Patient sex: F
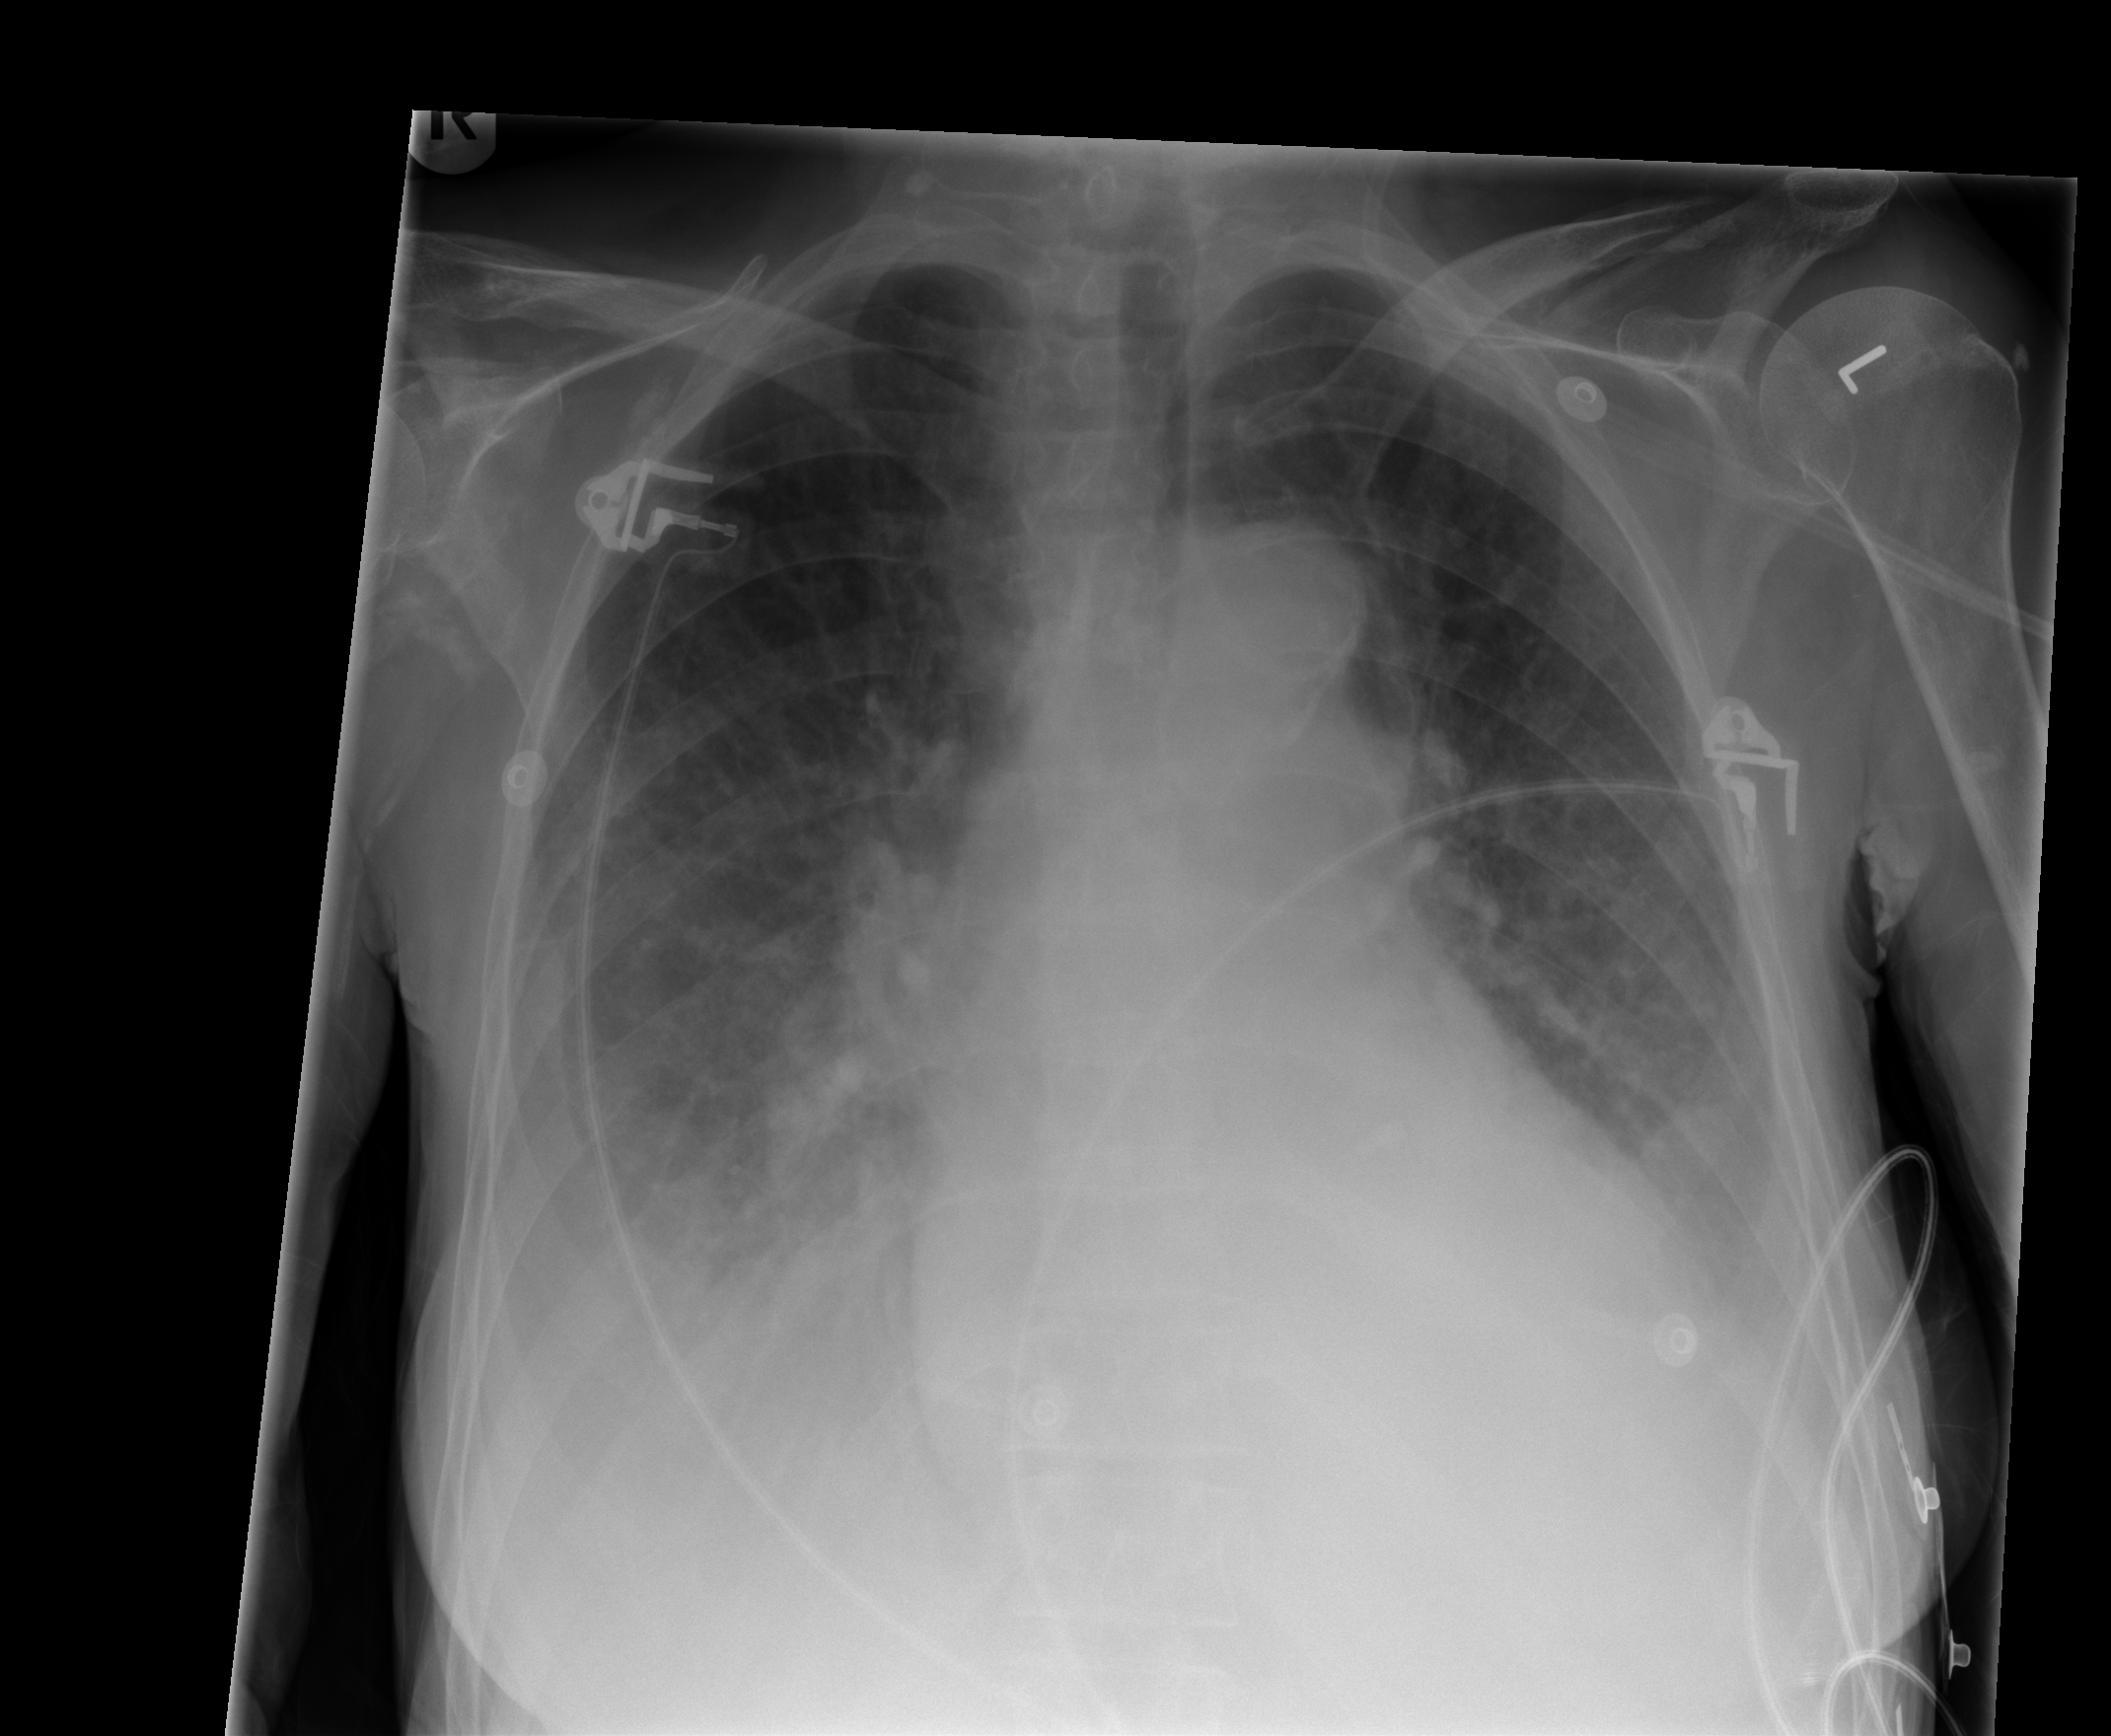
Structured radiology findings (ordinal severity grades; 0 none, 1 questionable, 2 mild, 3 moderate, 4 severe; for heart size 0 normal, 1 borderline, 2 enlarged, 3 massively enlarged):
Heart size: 2
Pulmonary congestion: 0
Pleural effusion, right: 3
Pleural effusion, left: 3
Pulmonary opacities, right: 0
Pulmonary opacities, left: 0
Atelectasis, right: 3
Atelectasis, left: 3